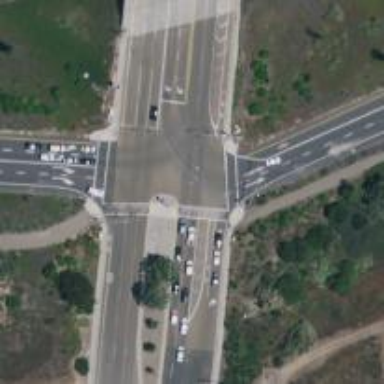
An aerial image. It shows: Crossing on asphalt cycleway.